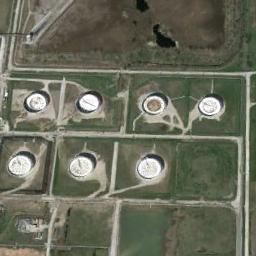
Label: storage tanks